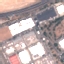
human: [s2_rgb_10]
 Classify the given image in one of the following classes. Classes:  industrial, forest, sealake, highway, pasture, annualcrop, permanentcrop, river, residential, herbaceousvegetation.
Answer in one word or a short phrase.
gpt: Industrial